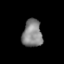
Tissue: lung
Cell type: Epithelial cells
Senescence score: 0.2122
Nuclear area (px): 529
Mean DAPI intensity: 132.883